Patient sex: M
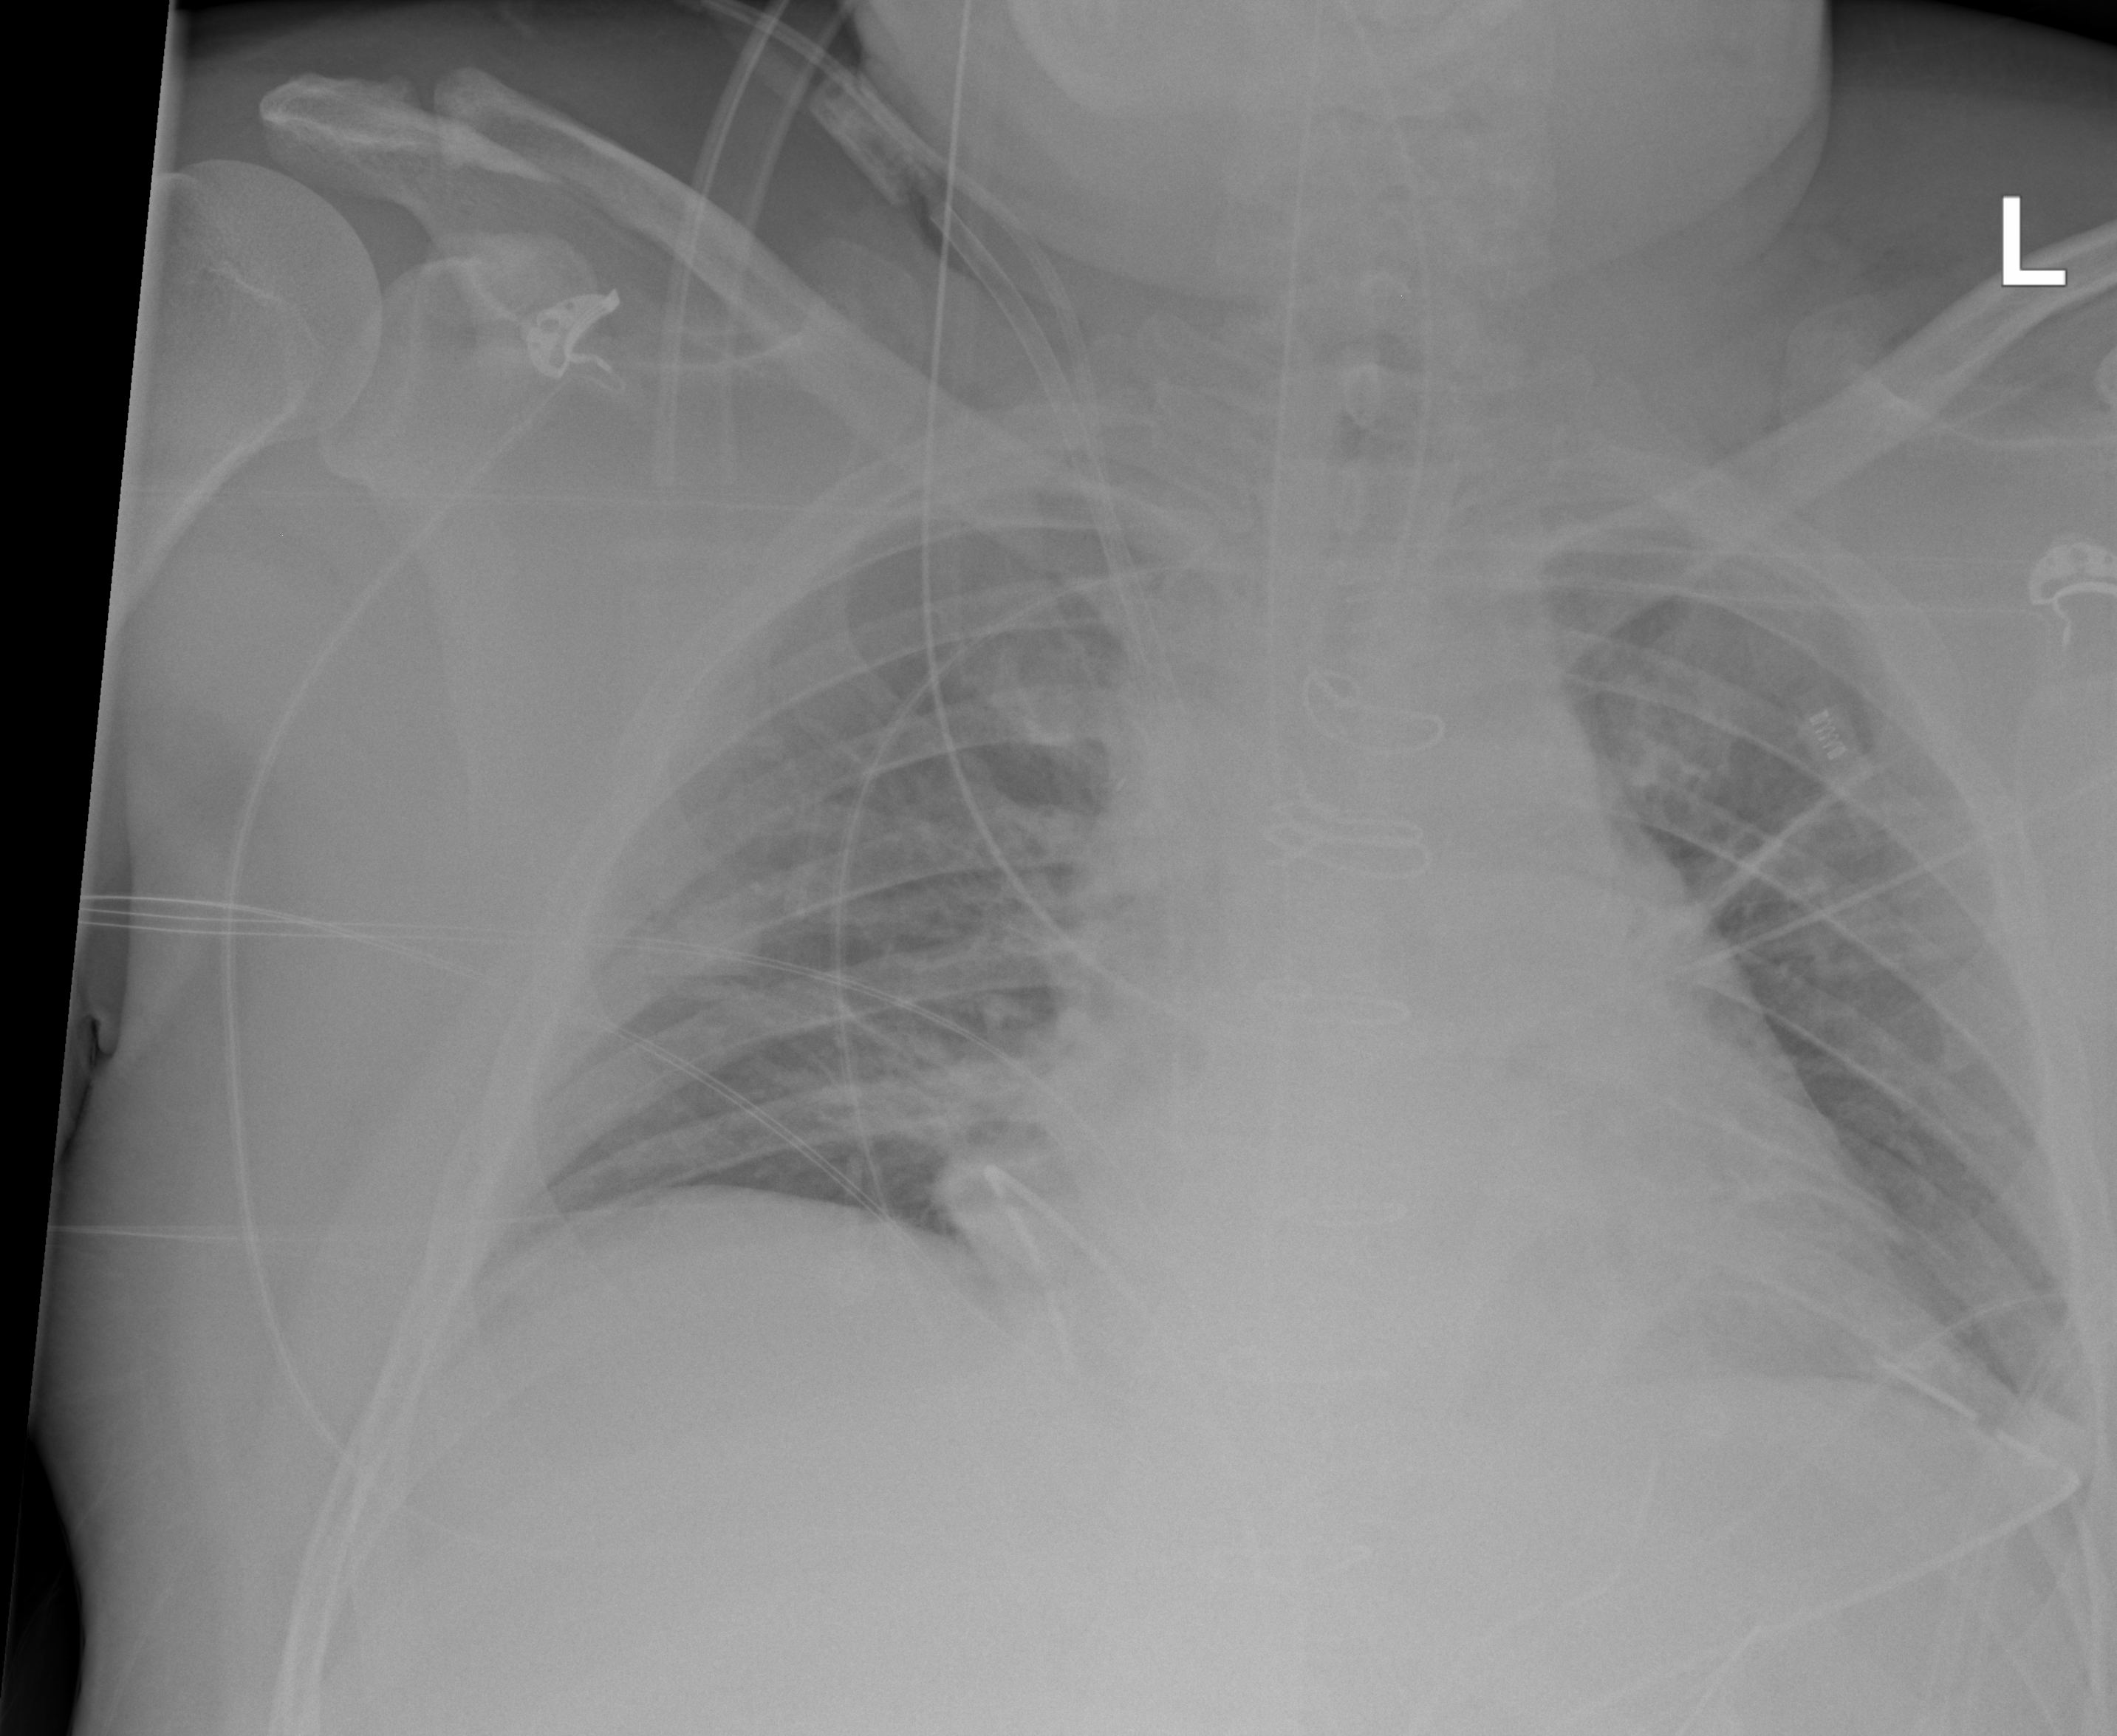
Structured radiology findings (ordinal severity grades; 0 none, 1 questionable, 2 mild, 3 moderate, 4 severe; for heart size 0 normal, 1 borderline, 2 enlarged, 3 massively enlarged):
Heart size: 0
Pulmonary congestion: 1
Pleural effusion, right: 0
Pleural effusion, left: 0
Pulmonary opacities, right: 0
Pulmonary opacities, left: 0
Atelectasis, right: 2
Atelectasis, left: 0